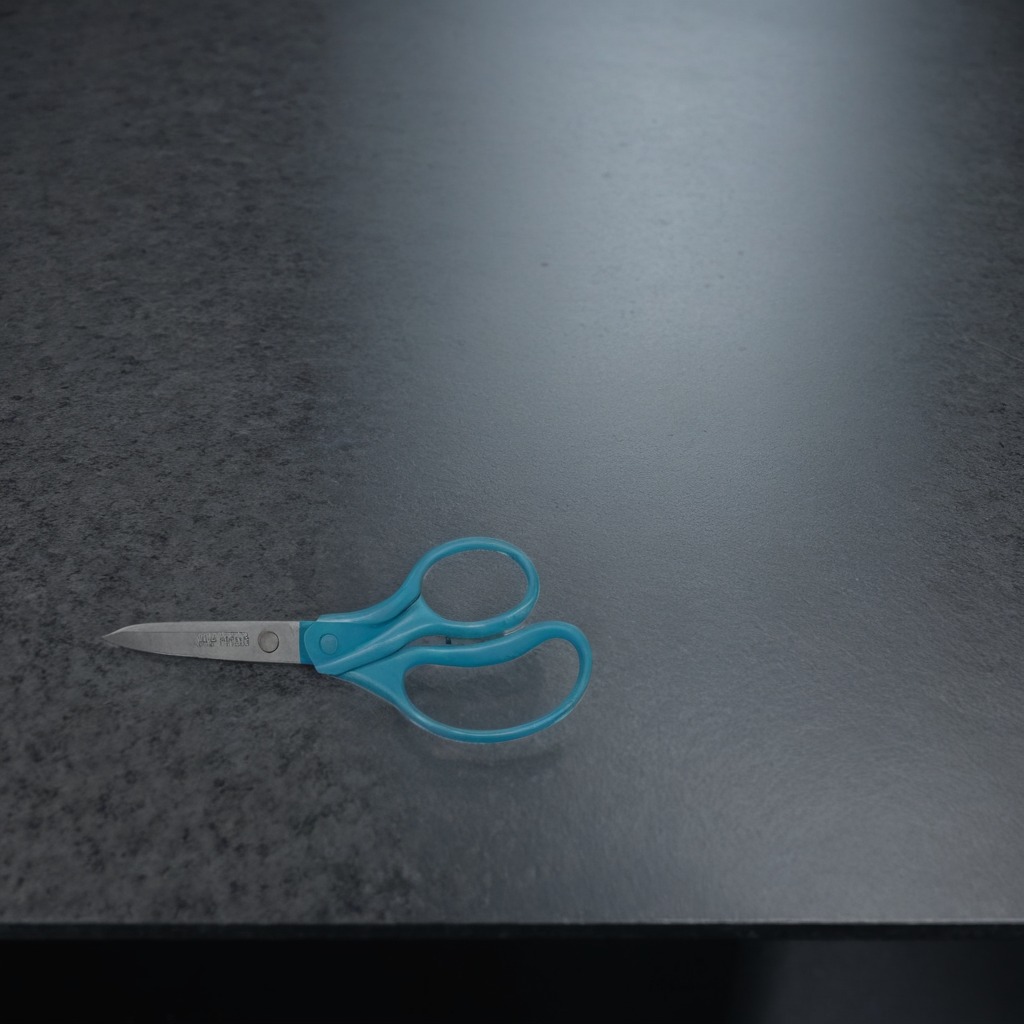
A scissor lying on a clean granite table inside a workshop at night dim ambient light soft shadows worn but